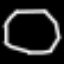
Label: octagon